Question: In some of our Web API controller we call the HttpContext to look and check for the StatusCode on the Response like below. Instead of just null checking this, I figured it'd be best to mock this out.
'''
Context.Response.StatusCode = 400;
'''
However, all the solutions I've been able to find say to set the 'ControllerContext' on the controller. When I try to do this, I don't get 'ControllerContext' I just get 'Context' which is read-only.

Is there a way to mock out the HttpContext or do I need to create a fake HttpContext for this?
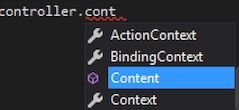
Answer: With MVC 6, you'll need to set the <URL> property pulls from there. The 'ActionContext' constructor will allow you to specify your own mocked 'HttpContext'.
See also:
- <URL>